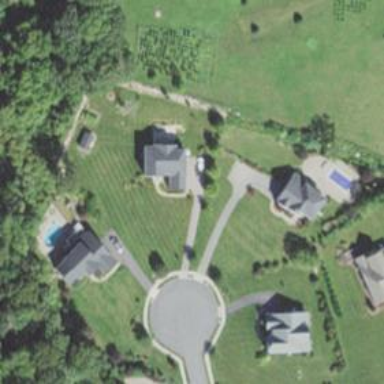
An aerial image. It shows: Residential driveway designated as service road.